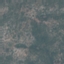
Land use / land cover: HerbaceousVegetation